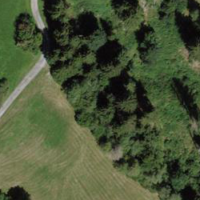
EUNIS habitat code: 44
Species observed at this site:
Sambucus racemosa